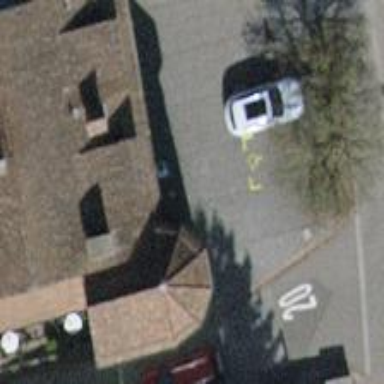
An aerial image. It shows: Restaurant.